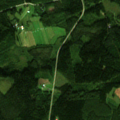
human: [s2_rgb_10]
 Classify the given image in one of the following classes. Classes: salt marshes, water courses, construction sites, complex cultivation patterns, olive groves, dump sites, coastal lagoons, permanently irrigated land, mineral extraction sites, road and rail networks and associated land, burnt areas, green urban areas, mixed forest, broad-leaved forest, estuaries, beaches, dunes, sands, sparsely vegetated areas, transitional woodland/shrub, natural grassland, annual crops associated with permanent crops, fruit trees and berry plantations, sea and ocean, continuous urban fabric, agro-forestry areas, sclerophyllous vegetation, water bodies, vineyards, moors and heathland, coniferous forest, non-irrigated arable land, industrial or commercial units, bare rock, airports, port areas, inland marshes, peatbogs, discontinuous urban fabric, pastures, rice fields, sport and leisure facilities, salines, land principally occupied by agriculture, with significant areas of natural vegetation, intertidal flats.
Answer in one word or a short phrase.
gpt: coniferous forest, mixed forest, transitional woodland/shrub